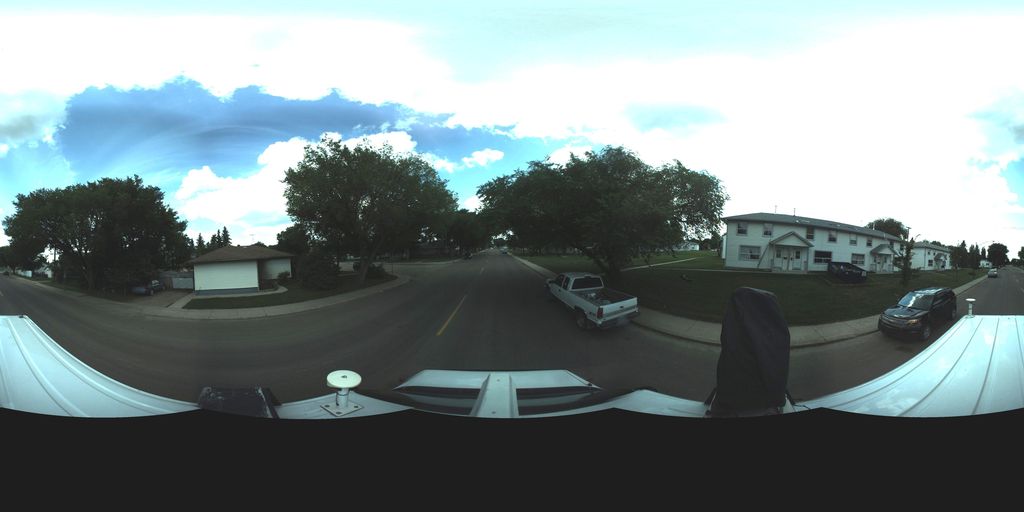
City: saskatoon